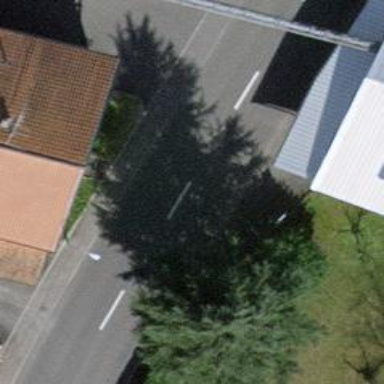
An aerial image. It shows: Bus stop with stop position for public transport.